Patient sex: F
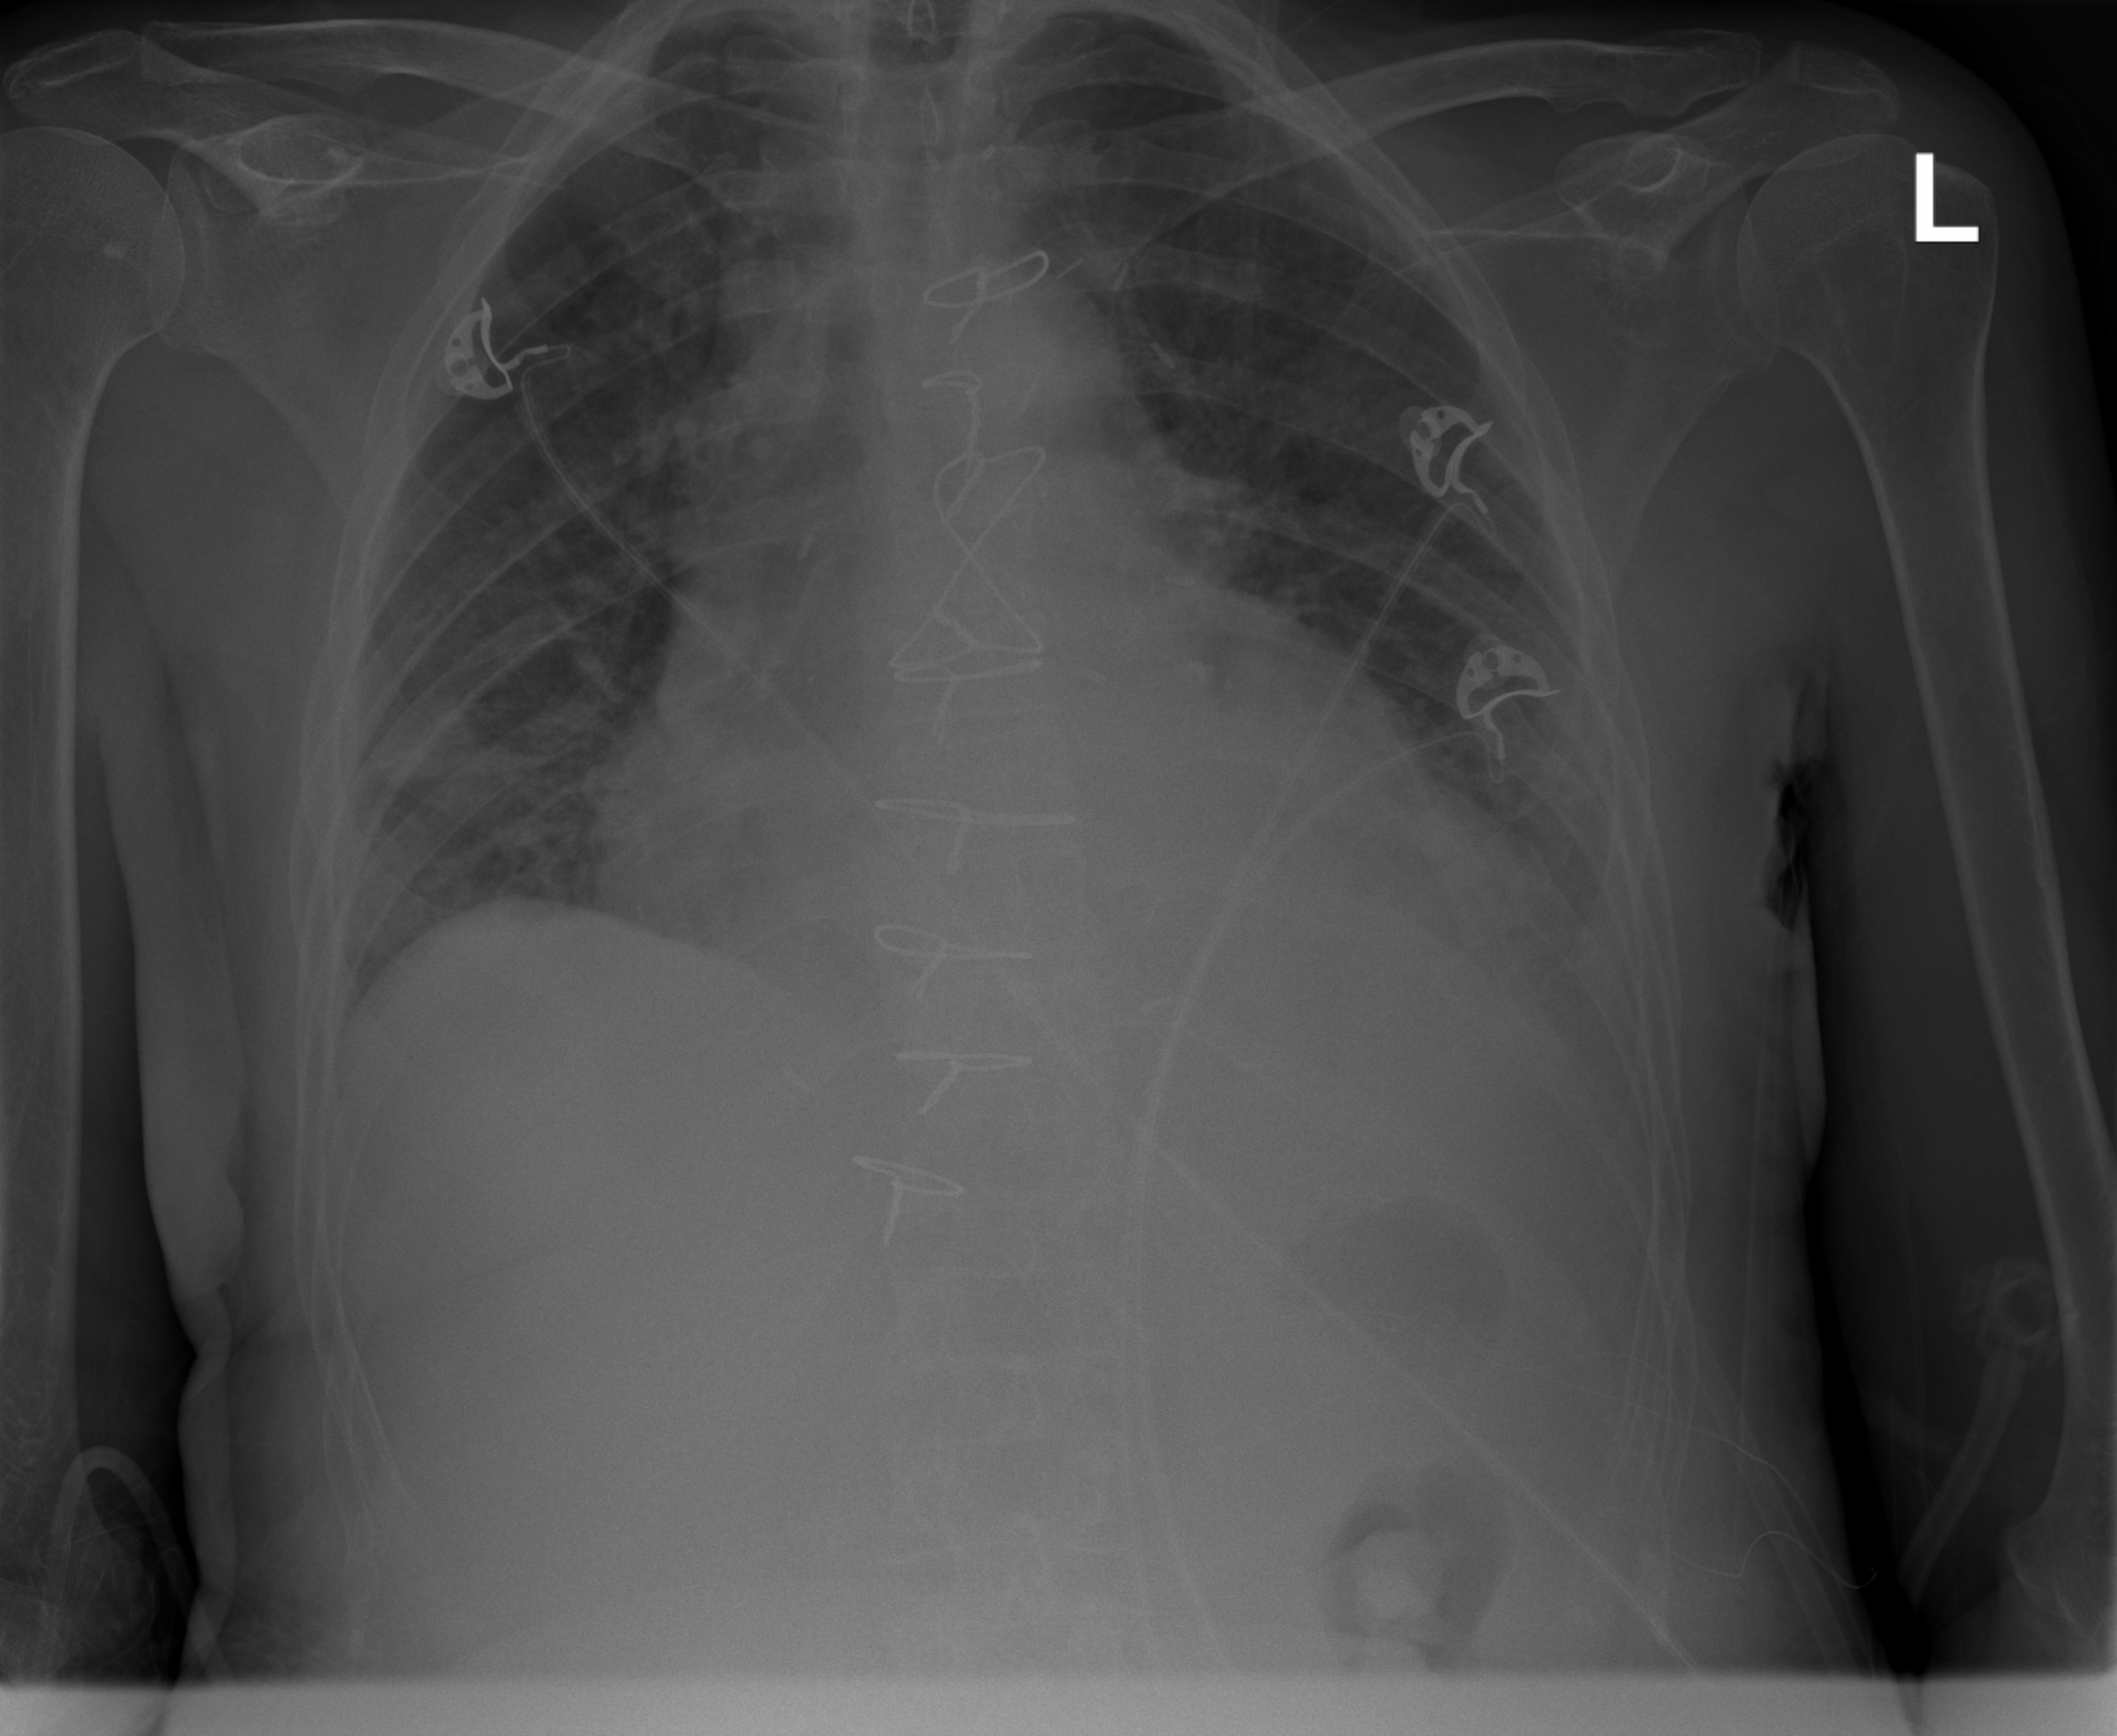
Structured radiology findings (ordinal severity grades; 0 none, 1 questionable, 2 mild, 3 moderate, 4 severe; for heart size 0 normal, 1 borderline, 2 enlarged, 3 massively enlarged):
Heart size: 2
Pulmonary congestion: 2
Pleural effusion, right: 0
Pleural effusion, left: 2
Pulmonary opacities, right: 0
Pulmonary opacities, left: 0
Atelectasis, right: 2
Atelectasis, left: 2